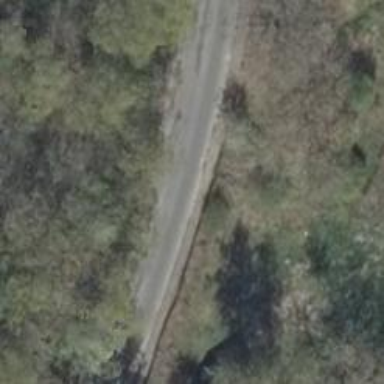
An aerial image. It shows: Secondary road with asphalt surface.